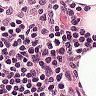
Metastatic tissue present: no